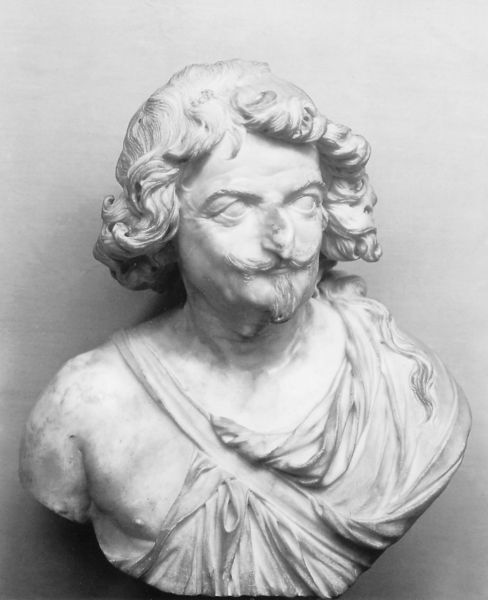
Titel: Büste des Zwergen des Grafen von Créqui
Künstler: Francois Duquesnoy
Institution: Rom, Galleria Nazionale di Palazzo Barberini
Schlagwörter: mann, marmor, nase, stirn, weiss, tuch, bart, augen, band, gewand, haare, stoff, locken, renaissance, schulter, skulptur, welle, brauen, büste, antike, spitzbart, mittelalter, griechenland, gips, bildhauer, frühe neuzeit, männerbüste, nasei